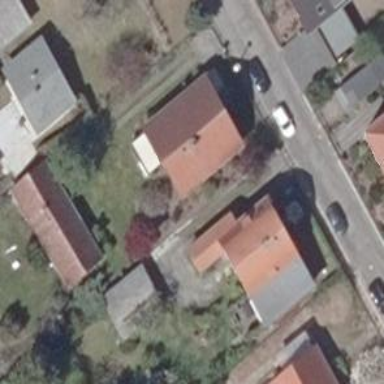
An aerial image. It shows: Detached building with gabled roof made of red roof tiles.